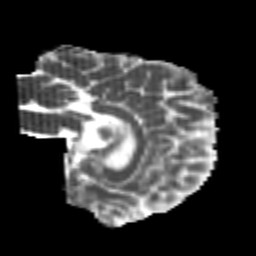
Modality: MD
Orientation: sagittal
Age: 26
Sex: female
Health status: healthy
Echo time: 0.074 s